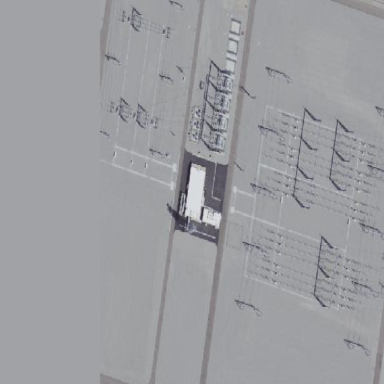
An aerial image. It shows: Transmission level substation.